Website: lowes
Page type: cart
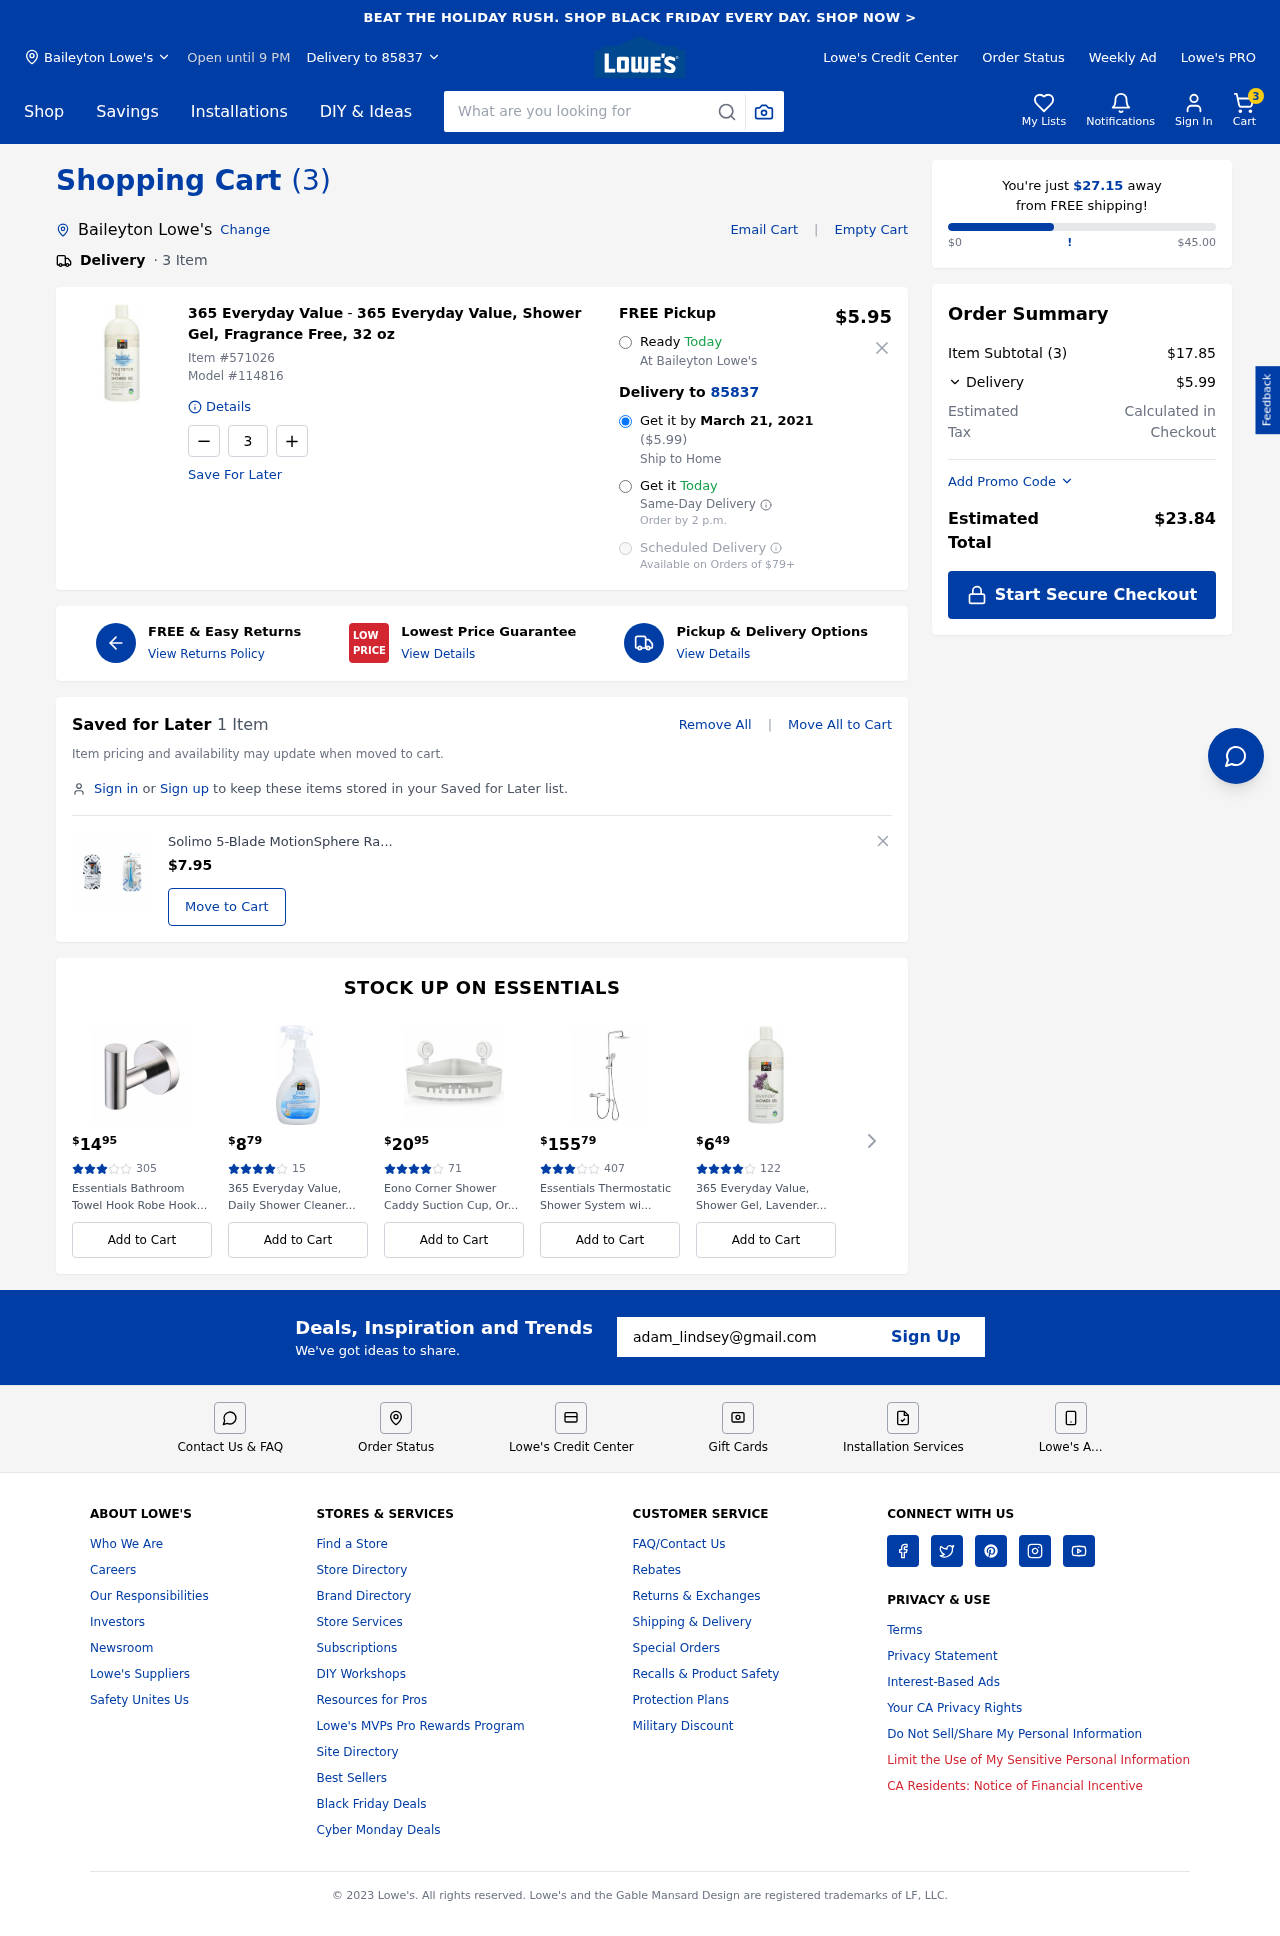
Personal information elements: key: PII_CITY
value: Baileyton Lowe's
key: PII_EMAIL
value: adam_lindsey@gmail.com
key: PII_POSTCODE
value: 85837
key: PII_CITY2
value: Baileyton Lowe's
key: PII_CITY3
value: Baileyton
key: PII_POSTCODE_FULL
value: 85837
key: PII_POSTCODE_NUMERIC
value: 85837
Product elements: key: PRODUCT1_BRAND
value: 365 Everyday Value
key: PRODUCT1_NAME
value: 365 Everyday Value, Shower Gel, Fragrance Free, 32 oz
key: PRODUCT1_PRICE
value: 5.95
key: PRODUCT1_QUANTITY
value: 3
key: PRODUCT2_NAME
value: Solimo 5-Blade MotionSphere Razor for Men with Dual Lubrication and Precision Beard Trimmer, Handle
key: PRODUCT2_PRICE
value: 7.95
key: PRODUCT1_ITEM_NUMBER
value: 571026
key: PRODUCT1_MODEL_NUMBER
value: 114816
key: PRODUCT3_PRICE
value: $1495
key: PRODUCT3_NUM_RATINGS
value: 305
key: PRODUCT3_NAME
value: Essentials Bathroom Towel Hook Robe Hook...
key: PRODUCT4_PRICE
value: $879
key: PRODUCT4_NUM_RATINGS
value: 15
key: PRODUCT4_NAME
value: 365 Everyday Value, Daily Shower Cleaner...
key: PRODUCT5_PRICE
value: $2095
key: PRODUCT5_NUM_RATINGS
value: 71
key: PRODUCT5_NAME
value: Eono Corner Shower Caddy Suction Cup, Or...
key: PRODUCT6_PRICE
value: $15579
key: PRODUCT6_NUM_RATINGS
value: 407
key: PRODUCT6_NAME
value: Essentials Thermostatic Shower System wi...
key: PRODUCT7_PRICE
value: $649
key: PRODUCT7_NUM_RATINGS
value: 122
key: PRODUCT7_NAME
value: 365 Everyday Value, Shower Gel, Lavender...
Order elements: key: ORDER_NUM_ITEMS
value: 3
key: ORDER_DELIVERY_DATE
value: March 21, 2021
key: ORDER_SHIPPING_COST2
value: $5.99
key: ORDER_SHIPPING_AWAY
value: $27.15
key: ORDER_SUBTOTAL
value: $17.85
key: ORDER_SHIPPING_COST
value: $5.99
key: ORDER_TOTAL
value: $23.84
Search elements: key: HEADER_SEARCH
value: What are you looking for
Other elements: key: SAVED_NUM_ITEMS
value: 1 Item